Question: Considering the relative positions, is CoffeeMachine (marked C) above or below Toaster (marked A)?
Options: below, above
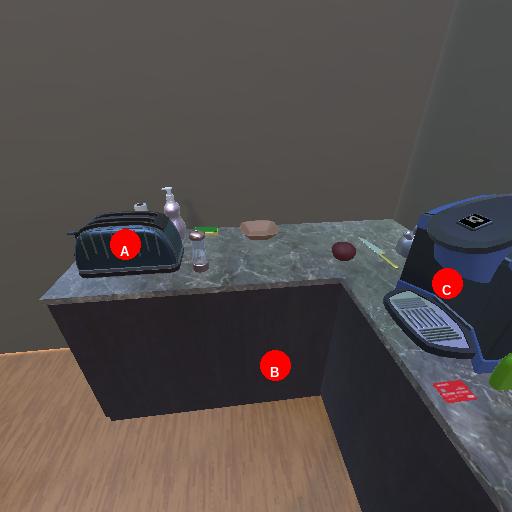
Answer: below